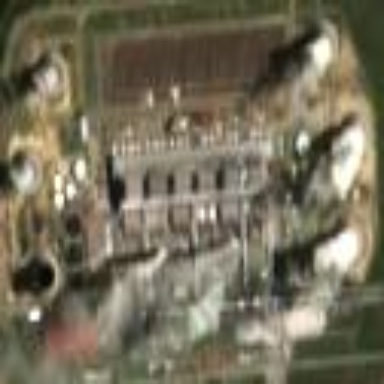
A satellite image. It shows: Industrial area with coal power plant.